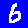
Digit: 6